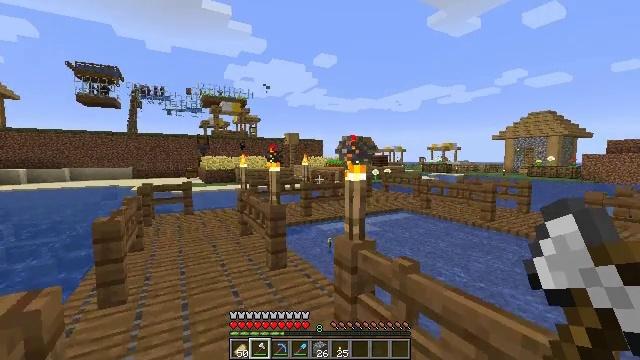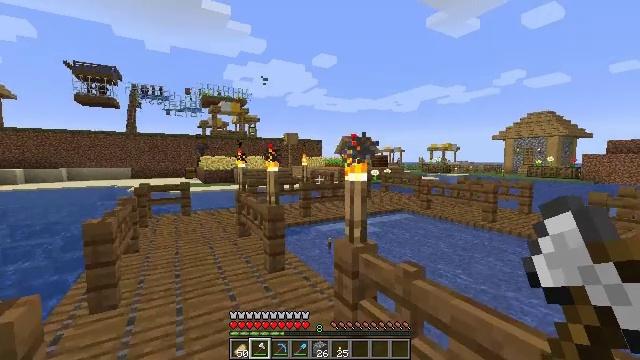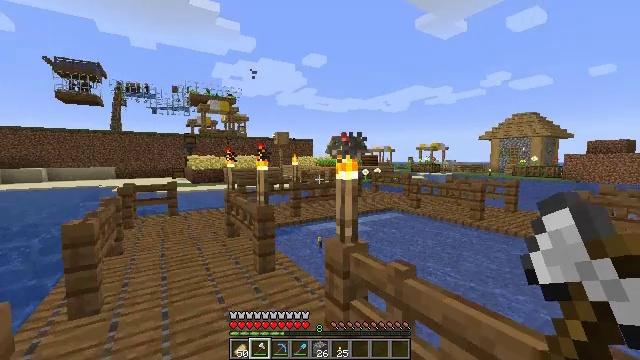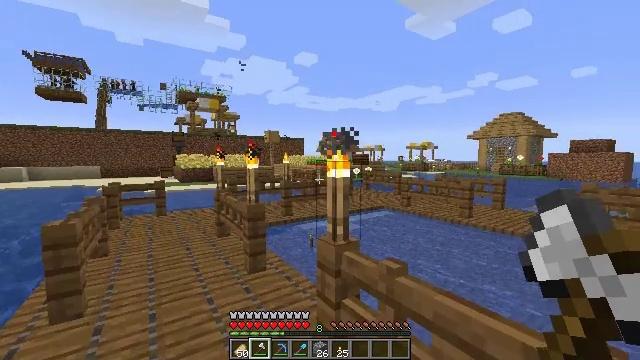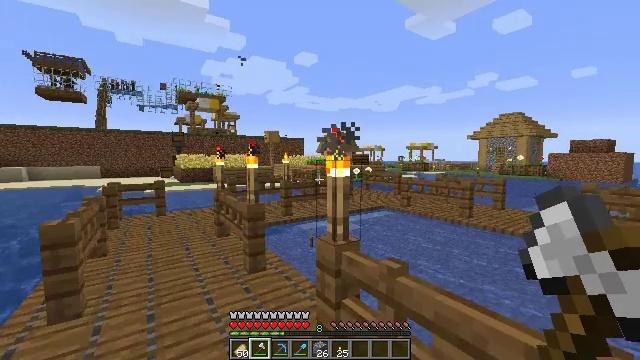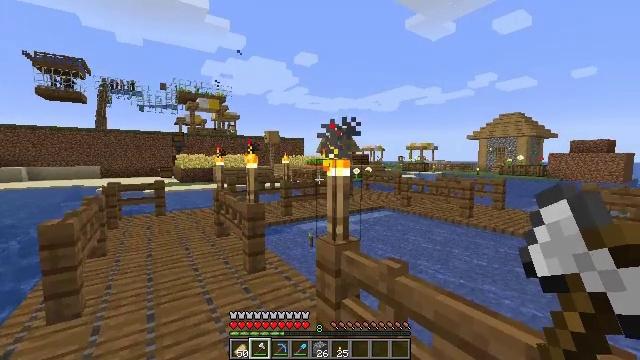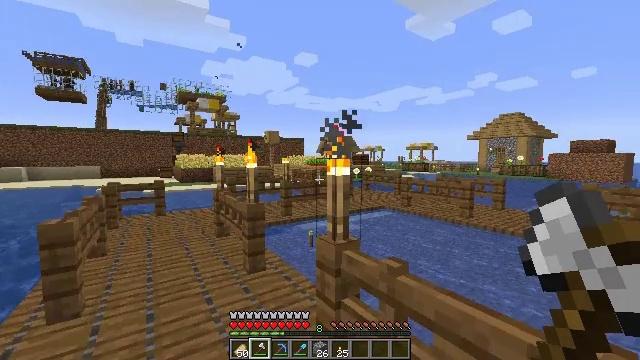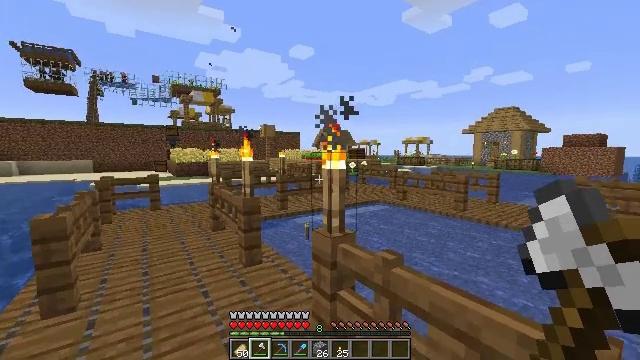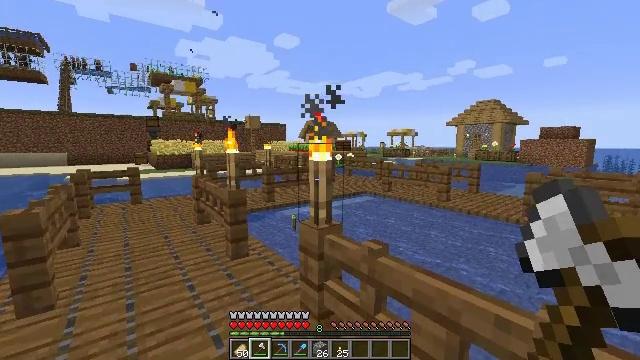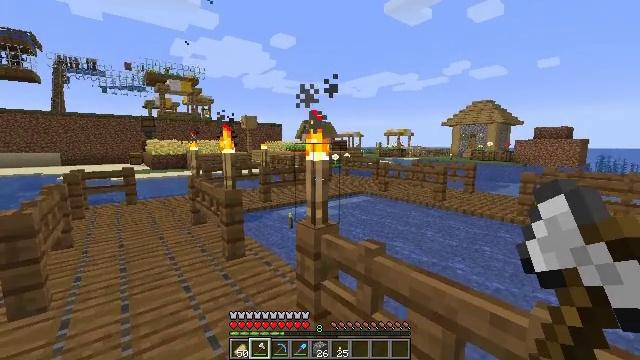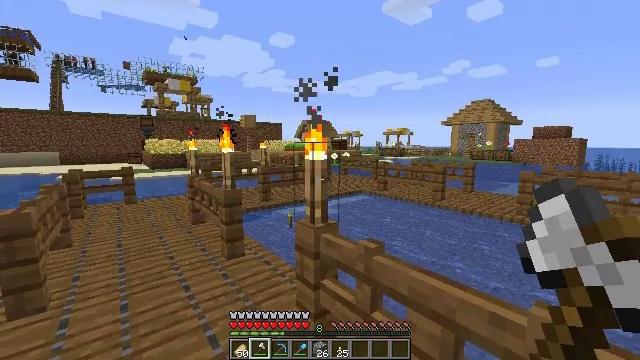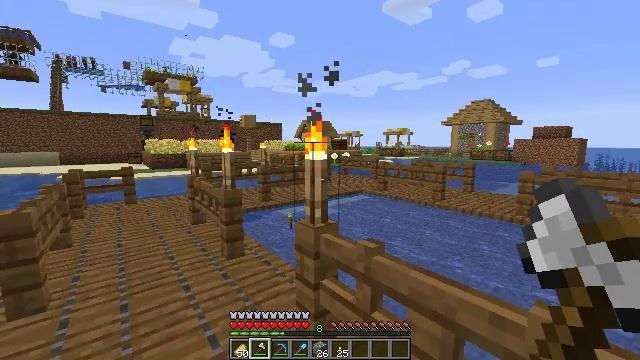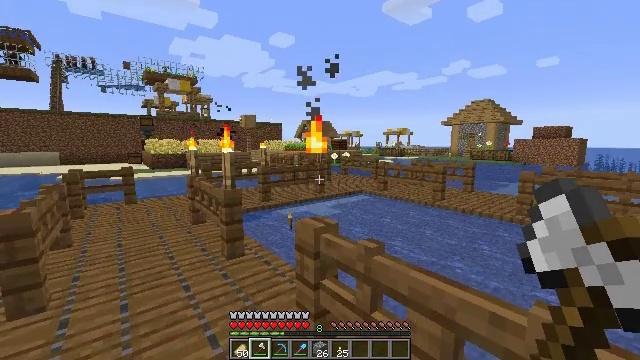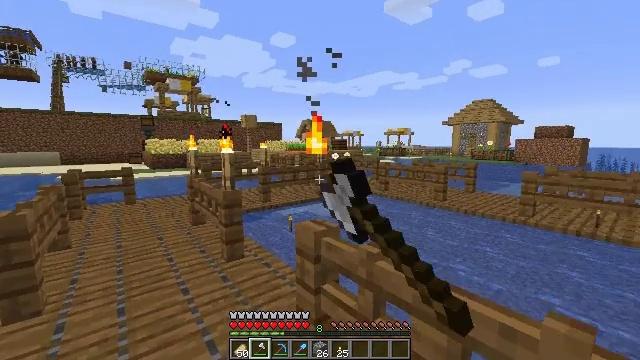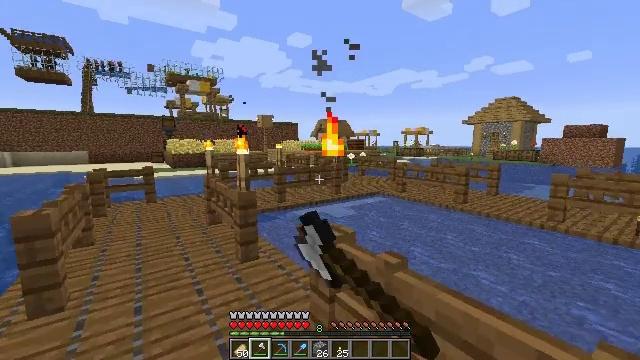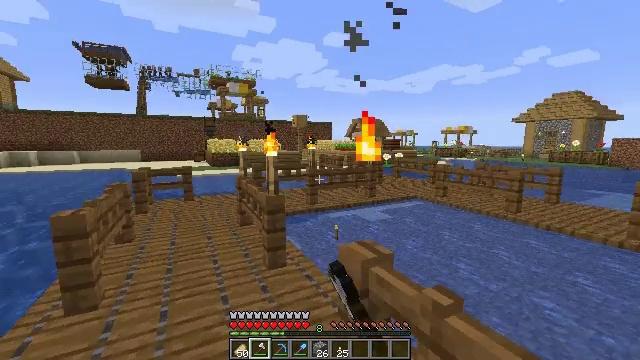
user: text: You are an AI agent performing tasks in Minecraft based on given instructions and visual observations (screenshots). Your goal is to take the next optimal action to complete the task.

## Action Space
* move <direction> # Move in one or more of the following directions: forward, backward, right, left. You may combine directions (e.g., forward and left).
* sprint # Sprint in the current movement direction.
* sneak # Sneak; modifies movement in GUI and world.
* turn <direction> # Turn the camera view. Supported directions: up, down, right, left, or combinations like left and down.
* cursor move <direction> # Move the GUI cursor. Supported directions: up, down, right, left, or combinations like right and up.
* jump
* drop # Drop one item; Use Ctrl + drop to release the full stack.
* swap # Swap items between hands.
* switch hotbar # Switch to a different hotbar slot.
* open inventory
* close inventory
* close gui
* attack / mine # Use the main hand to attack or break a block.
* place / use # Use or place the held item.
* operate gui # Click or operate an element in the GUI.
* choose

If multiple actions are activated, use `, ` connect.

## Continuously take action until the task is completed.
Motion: motion action
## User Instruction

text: Gather the torch from its position.
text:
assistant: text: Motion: no_op
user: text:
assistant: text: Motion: turn right
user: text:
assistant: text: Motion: turn right
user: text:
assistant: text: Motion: no_op
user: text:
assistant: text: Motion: no_op
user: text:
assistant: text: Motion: no_op
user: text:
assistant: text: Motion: turn down
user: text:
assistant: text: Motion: turn right and down
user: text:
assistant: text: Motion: no_op
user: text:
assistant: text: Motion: no_op
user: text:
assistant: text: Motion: no_op
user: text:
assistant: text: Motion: attack / mine
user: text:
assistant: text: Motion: move forward, attack / mine
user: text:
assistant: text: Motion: move forward, turn left
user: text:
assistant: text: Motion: move forward, turn left
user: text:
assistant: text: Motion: move forward, turn left
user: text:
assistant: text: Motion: move forward, turn left
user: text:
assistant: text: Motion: move forward and move left
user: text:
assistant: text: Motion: move forward and move left
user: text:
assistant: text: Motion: move forward and move left
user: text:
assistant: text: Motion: turn right
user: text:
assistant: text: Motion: no_op
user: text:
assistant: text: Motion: no_op
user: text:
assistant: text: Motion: no_op
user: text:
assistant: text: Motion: no_op
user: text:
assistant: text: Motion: turn right and down
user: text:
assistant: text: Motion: turn right
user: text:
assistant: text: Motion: no_op
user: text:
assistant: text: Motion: turn right
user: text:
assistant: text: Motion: turn right